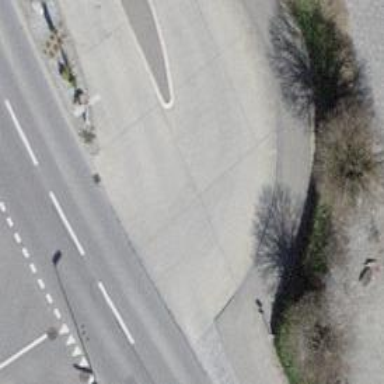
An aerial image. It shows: Concrete service road.